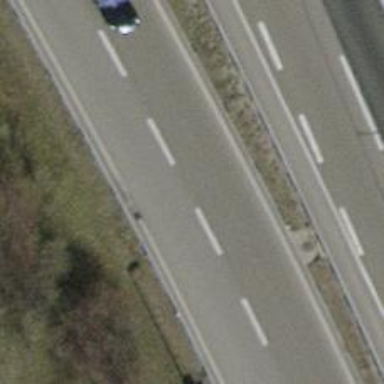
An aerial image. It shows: Asphalt motorway link.